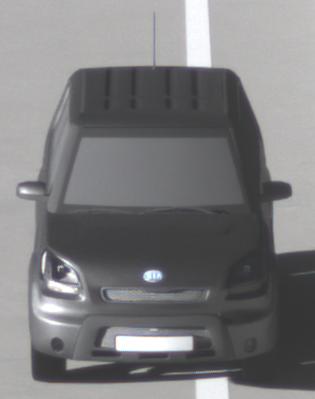
Make: KIA
Model: Soul 1.6
Detailed model: Soul (AM)
Model produced from: 2009/02
Model produced until: 2009/11
Doors: 5
Color: gray
Road condition: dry road
Daytime: morning or afternoon
Contrast: high contrast